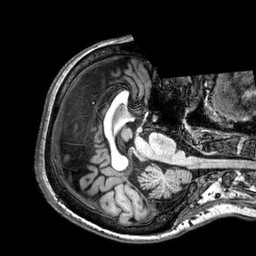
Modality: T1w
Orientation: axial
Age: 64
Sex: female
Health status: healthy
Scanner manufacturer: philips
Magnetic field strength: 3 T